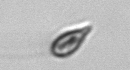
Label: Cryptophyta